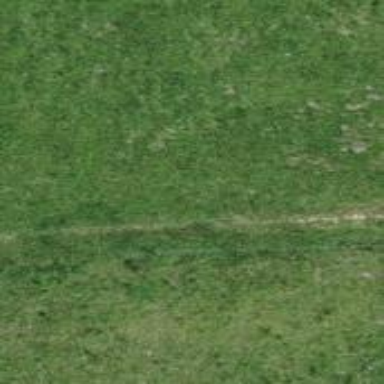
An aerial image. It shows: Grass track with grade4 surface.